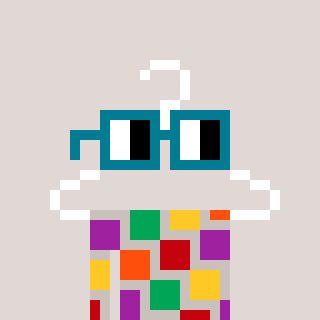
a pixel art character with square dark green glasses, a hanger-shaped head and a foggrey-colored body on a warm background